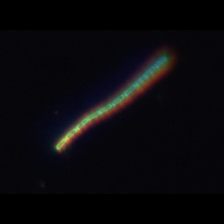
Taxon: Chaetoceros
Group: Diatoms